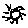
Label: sun